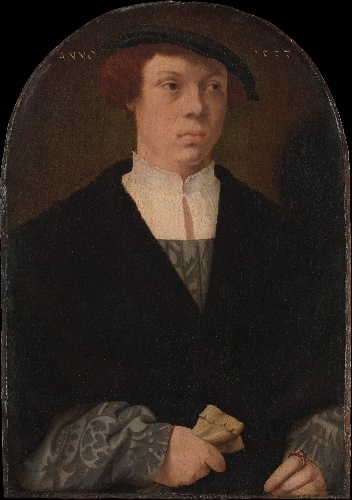
Title: Portrait of a Man
Artist: Barthel Bruyn the Elder
Artist bio: German, 1493–1555
Date: 1533
Object type: Painting
Classification: Paintings
Medium: Oil on oak
Dimensions: Overall, with arched top, 12 x 8 7/8 in. (30.5 x 22.5 cm); painted surface 11 3/4 x 8 1/8 in. (29.8 x 20.6 cm)
Department: European Paintings
Credit line: Gift of James A. Moffett 2nd, 1962
Accession year: 1962
Repository: Metropolitan Museum of Art, New York, NY
Tags: Men|Portraits